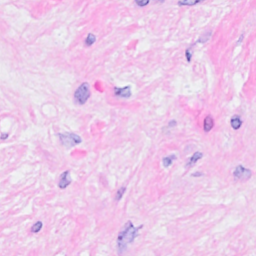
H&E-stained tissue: Breast